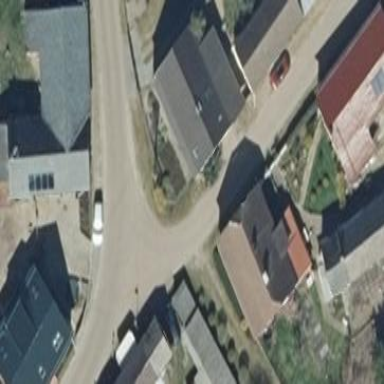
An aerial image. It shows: House with flat roof.